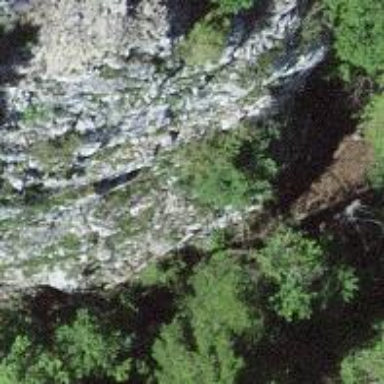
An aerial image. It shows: Natural cliff.